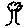
Label: tree